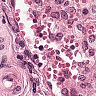
Metastatic tissue present: no